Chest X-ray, AP view. Patient: 62 years old, sex M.
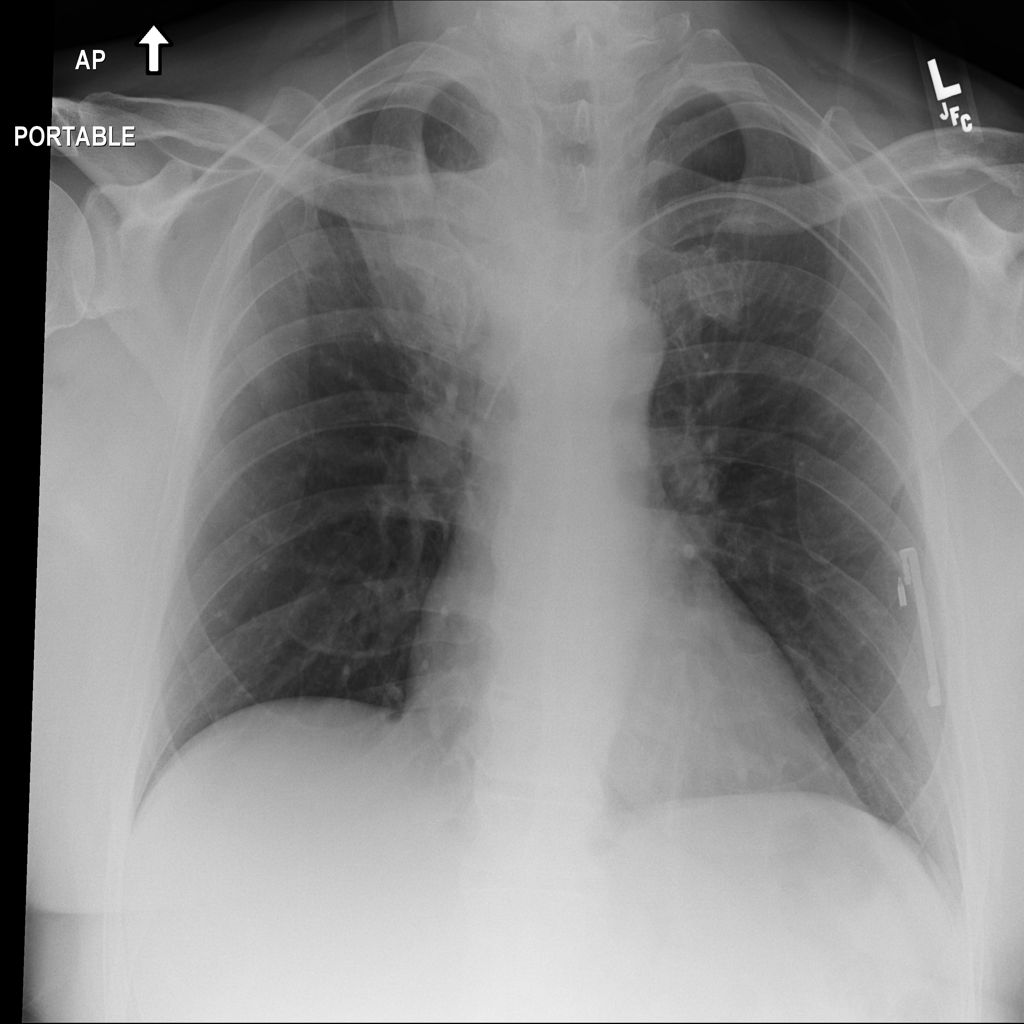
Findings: Mass